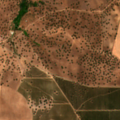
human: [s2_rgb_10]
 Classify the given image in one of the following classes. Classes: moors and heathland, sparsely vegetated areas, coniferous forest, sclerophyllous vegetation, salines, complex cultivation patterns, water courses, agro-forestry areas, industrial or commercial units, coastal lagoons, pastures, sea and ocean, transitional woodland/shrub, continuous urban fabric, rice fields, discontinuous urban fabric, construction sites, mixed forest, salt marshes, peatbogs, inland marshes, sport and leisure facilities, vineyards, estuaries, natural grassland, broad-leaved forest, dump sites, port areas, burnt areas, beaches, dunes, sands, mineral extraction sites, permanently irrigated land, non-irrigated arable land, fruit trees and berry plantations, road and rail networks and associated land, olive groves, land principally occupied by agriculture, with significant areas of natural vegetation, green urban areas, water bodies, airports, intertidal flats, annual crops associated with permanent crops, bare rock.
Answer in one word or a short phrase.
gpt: permanently irrigated land, olive groves, agro-forestry areas, broad-leaved forest